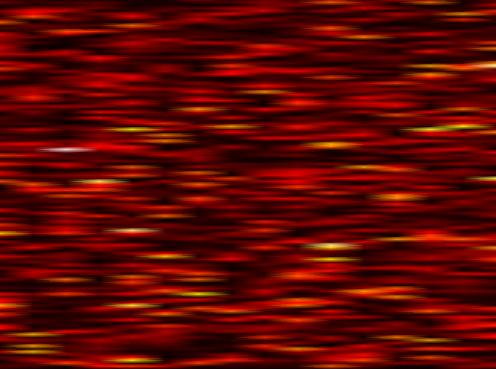
Label: FOFDM